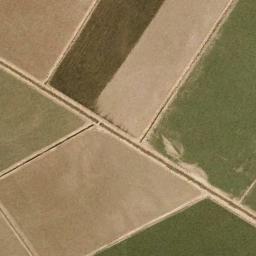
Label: rectangular_farmland